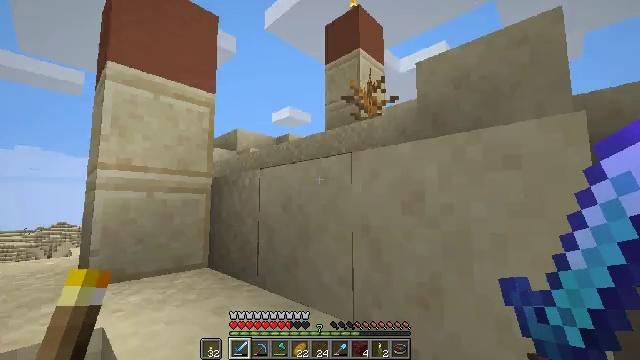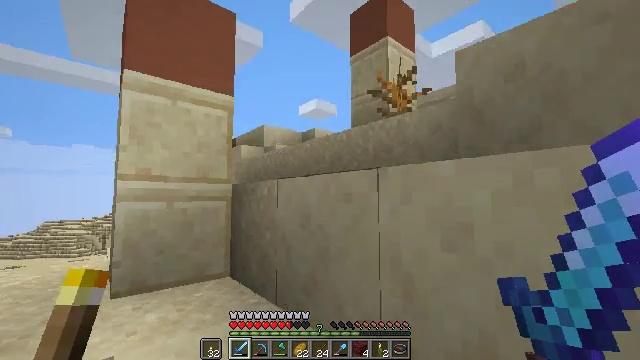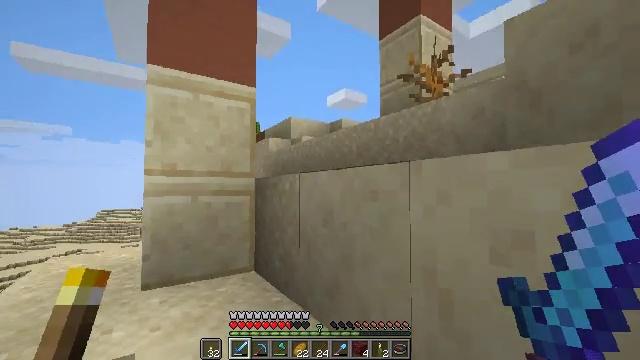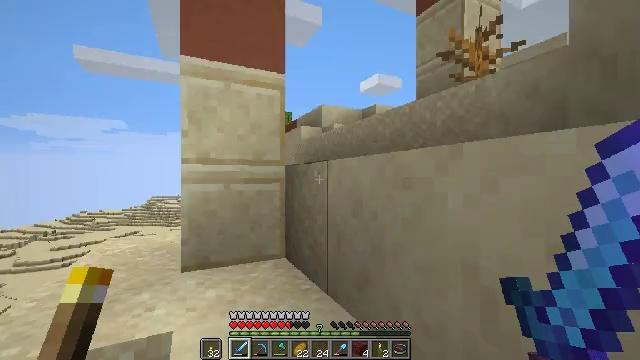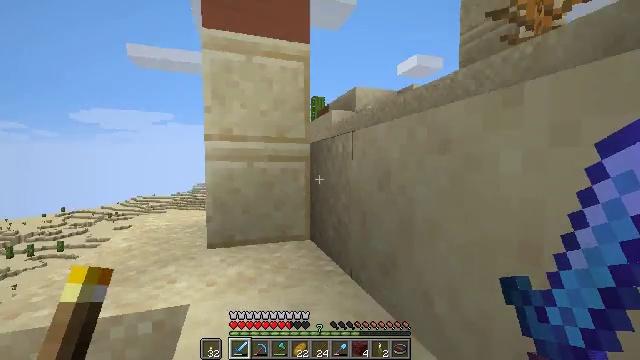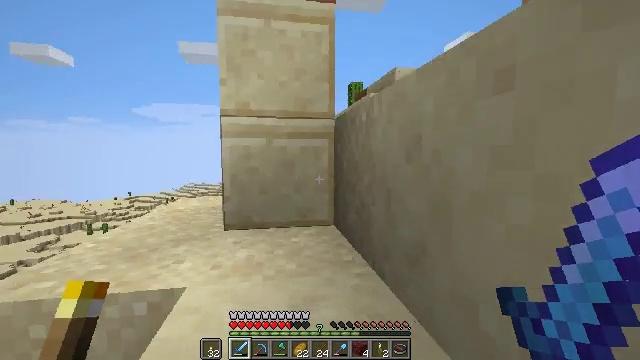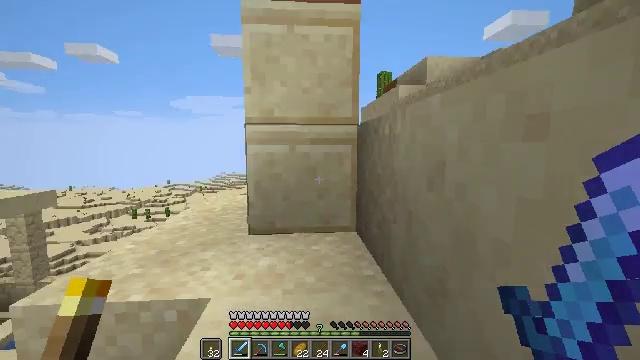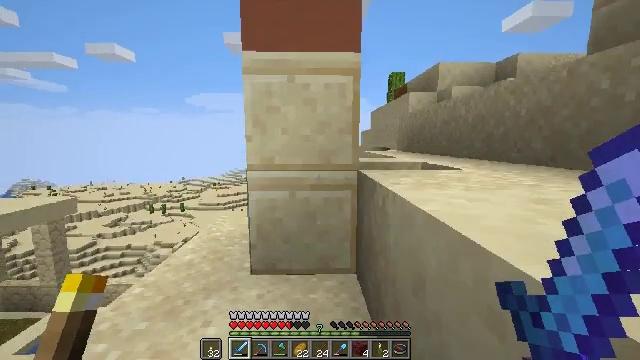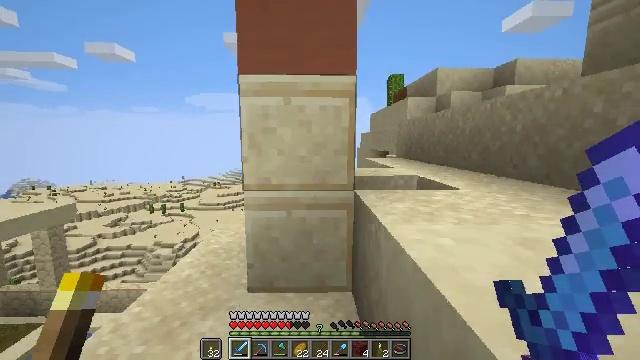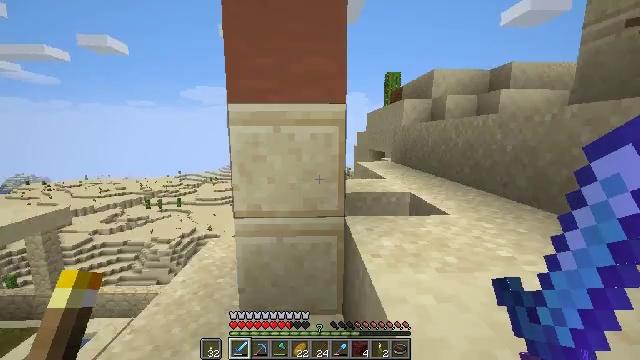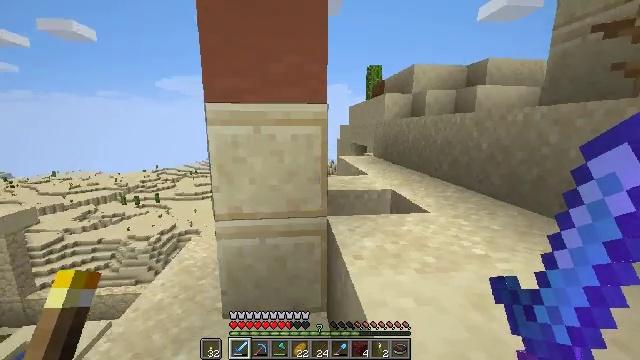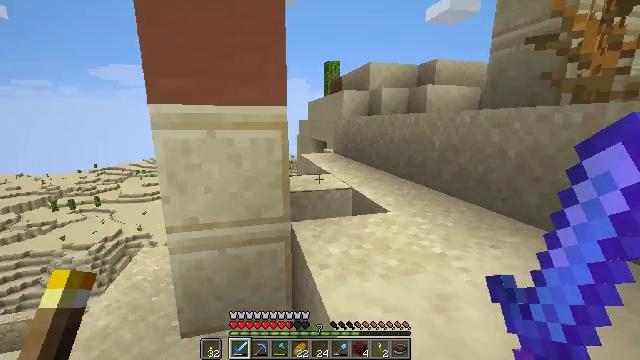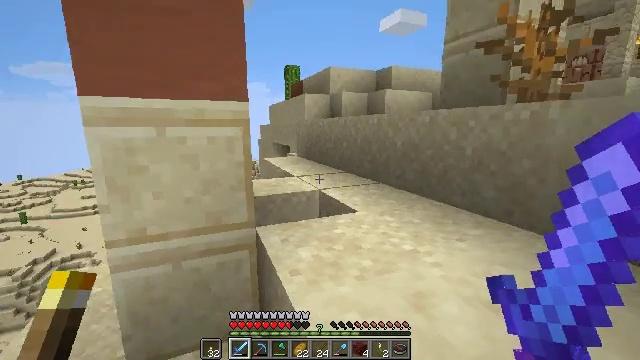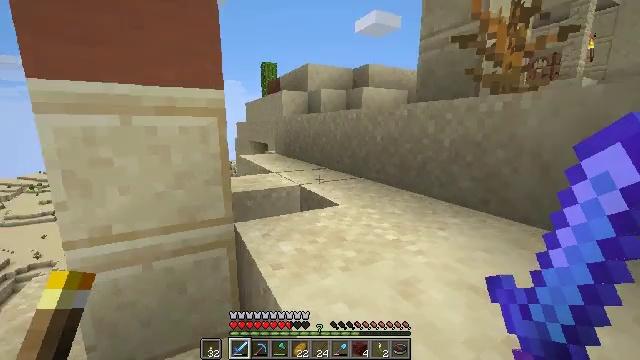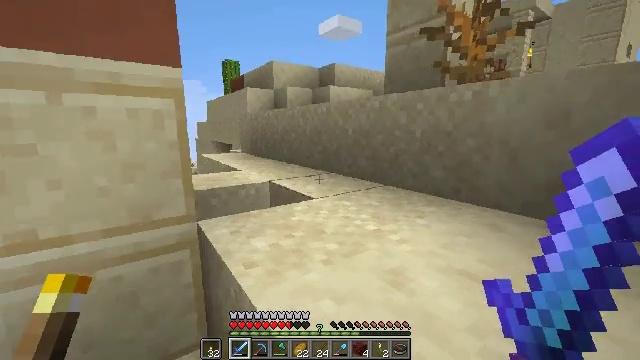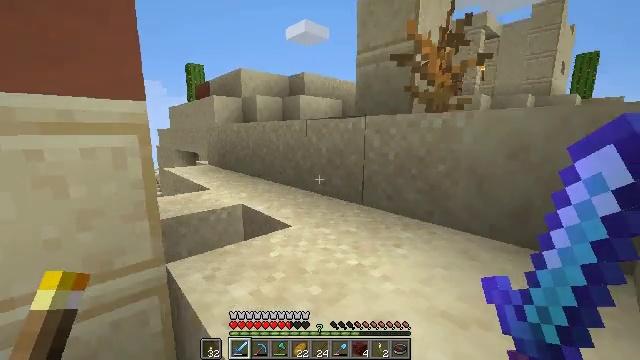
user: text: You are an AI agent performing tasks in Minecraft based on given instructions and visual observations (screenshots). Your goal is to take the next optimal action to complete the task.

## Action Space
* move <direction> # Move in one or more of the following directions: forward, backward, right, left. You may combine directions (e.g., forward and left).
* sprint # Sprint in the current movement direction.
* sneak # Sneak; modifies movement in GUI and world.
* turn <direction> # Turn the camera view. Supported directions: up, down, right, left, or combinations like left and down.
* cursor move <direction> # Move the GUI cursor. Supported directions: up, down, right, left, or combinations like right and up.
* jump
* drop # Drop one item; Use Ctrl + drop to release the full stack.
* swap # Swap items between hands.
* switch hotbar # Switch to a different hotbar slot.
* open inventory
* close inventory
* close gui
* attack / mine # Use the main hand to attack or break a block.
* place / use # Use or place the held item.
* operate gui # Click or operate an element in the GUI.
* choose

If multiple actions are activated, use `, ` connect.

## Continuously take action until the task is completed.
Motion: motion action
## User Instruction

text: Harvest the dead bush.
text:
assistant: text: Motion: move forward, turn left and down, jump
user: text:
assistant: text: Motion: move forward, turn left and down
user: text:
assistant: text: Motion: move forward, turn left and down
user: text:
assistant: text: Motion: move forward, turn left and down, jump
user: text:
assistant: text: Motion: move forward, turn left and down, jump
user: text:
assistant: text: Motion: move forward, turn left and down, jump
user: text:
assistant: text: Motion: move forward, turn left and down, jump
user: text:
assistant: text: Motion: move forward
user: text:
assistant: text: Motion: move forward, turn down
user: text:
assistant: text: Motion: move forward, turn right and down
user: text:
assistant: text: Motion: move forward, turn right and down
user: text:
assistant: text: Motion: move forward, turn right and up
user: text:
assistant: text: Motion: move forward, turn right
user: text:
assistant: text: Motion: move forward, turn right
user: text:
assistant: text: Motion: move forward, turn right, jump
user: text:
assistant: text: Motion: move forward, turn right, jump
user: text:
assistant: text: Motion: move forward, turn right, jump
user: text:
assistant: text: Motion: move forward, turn right
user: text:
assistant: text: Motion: move forward, turn right
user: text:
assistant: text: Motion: move forward, turn right
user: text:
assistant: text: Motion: move forward, turn right
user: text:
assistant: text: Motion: move forward, turn right and down
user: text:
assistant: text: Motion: move forward, turn right and down
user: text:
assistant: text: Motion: move forward, turn right
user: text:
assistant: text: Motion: move forward, turn right and down
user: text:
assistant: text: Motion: move forward, turn right
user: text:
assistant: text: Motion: move forward, turn right and down
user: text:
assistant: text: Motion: move forward, turn right and down
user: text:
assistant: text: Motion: move forward, turn right and down, attack / mine
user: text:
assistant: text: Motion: move forward, turn right and down, attack / mine